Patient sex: M
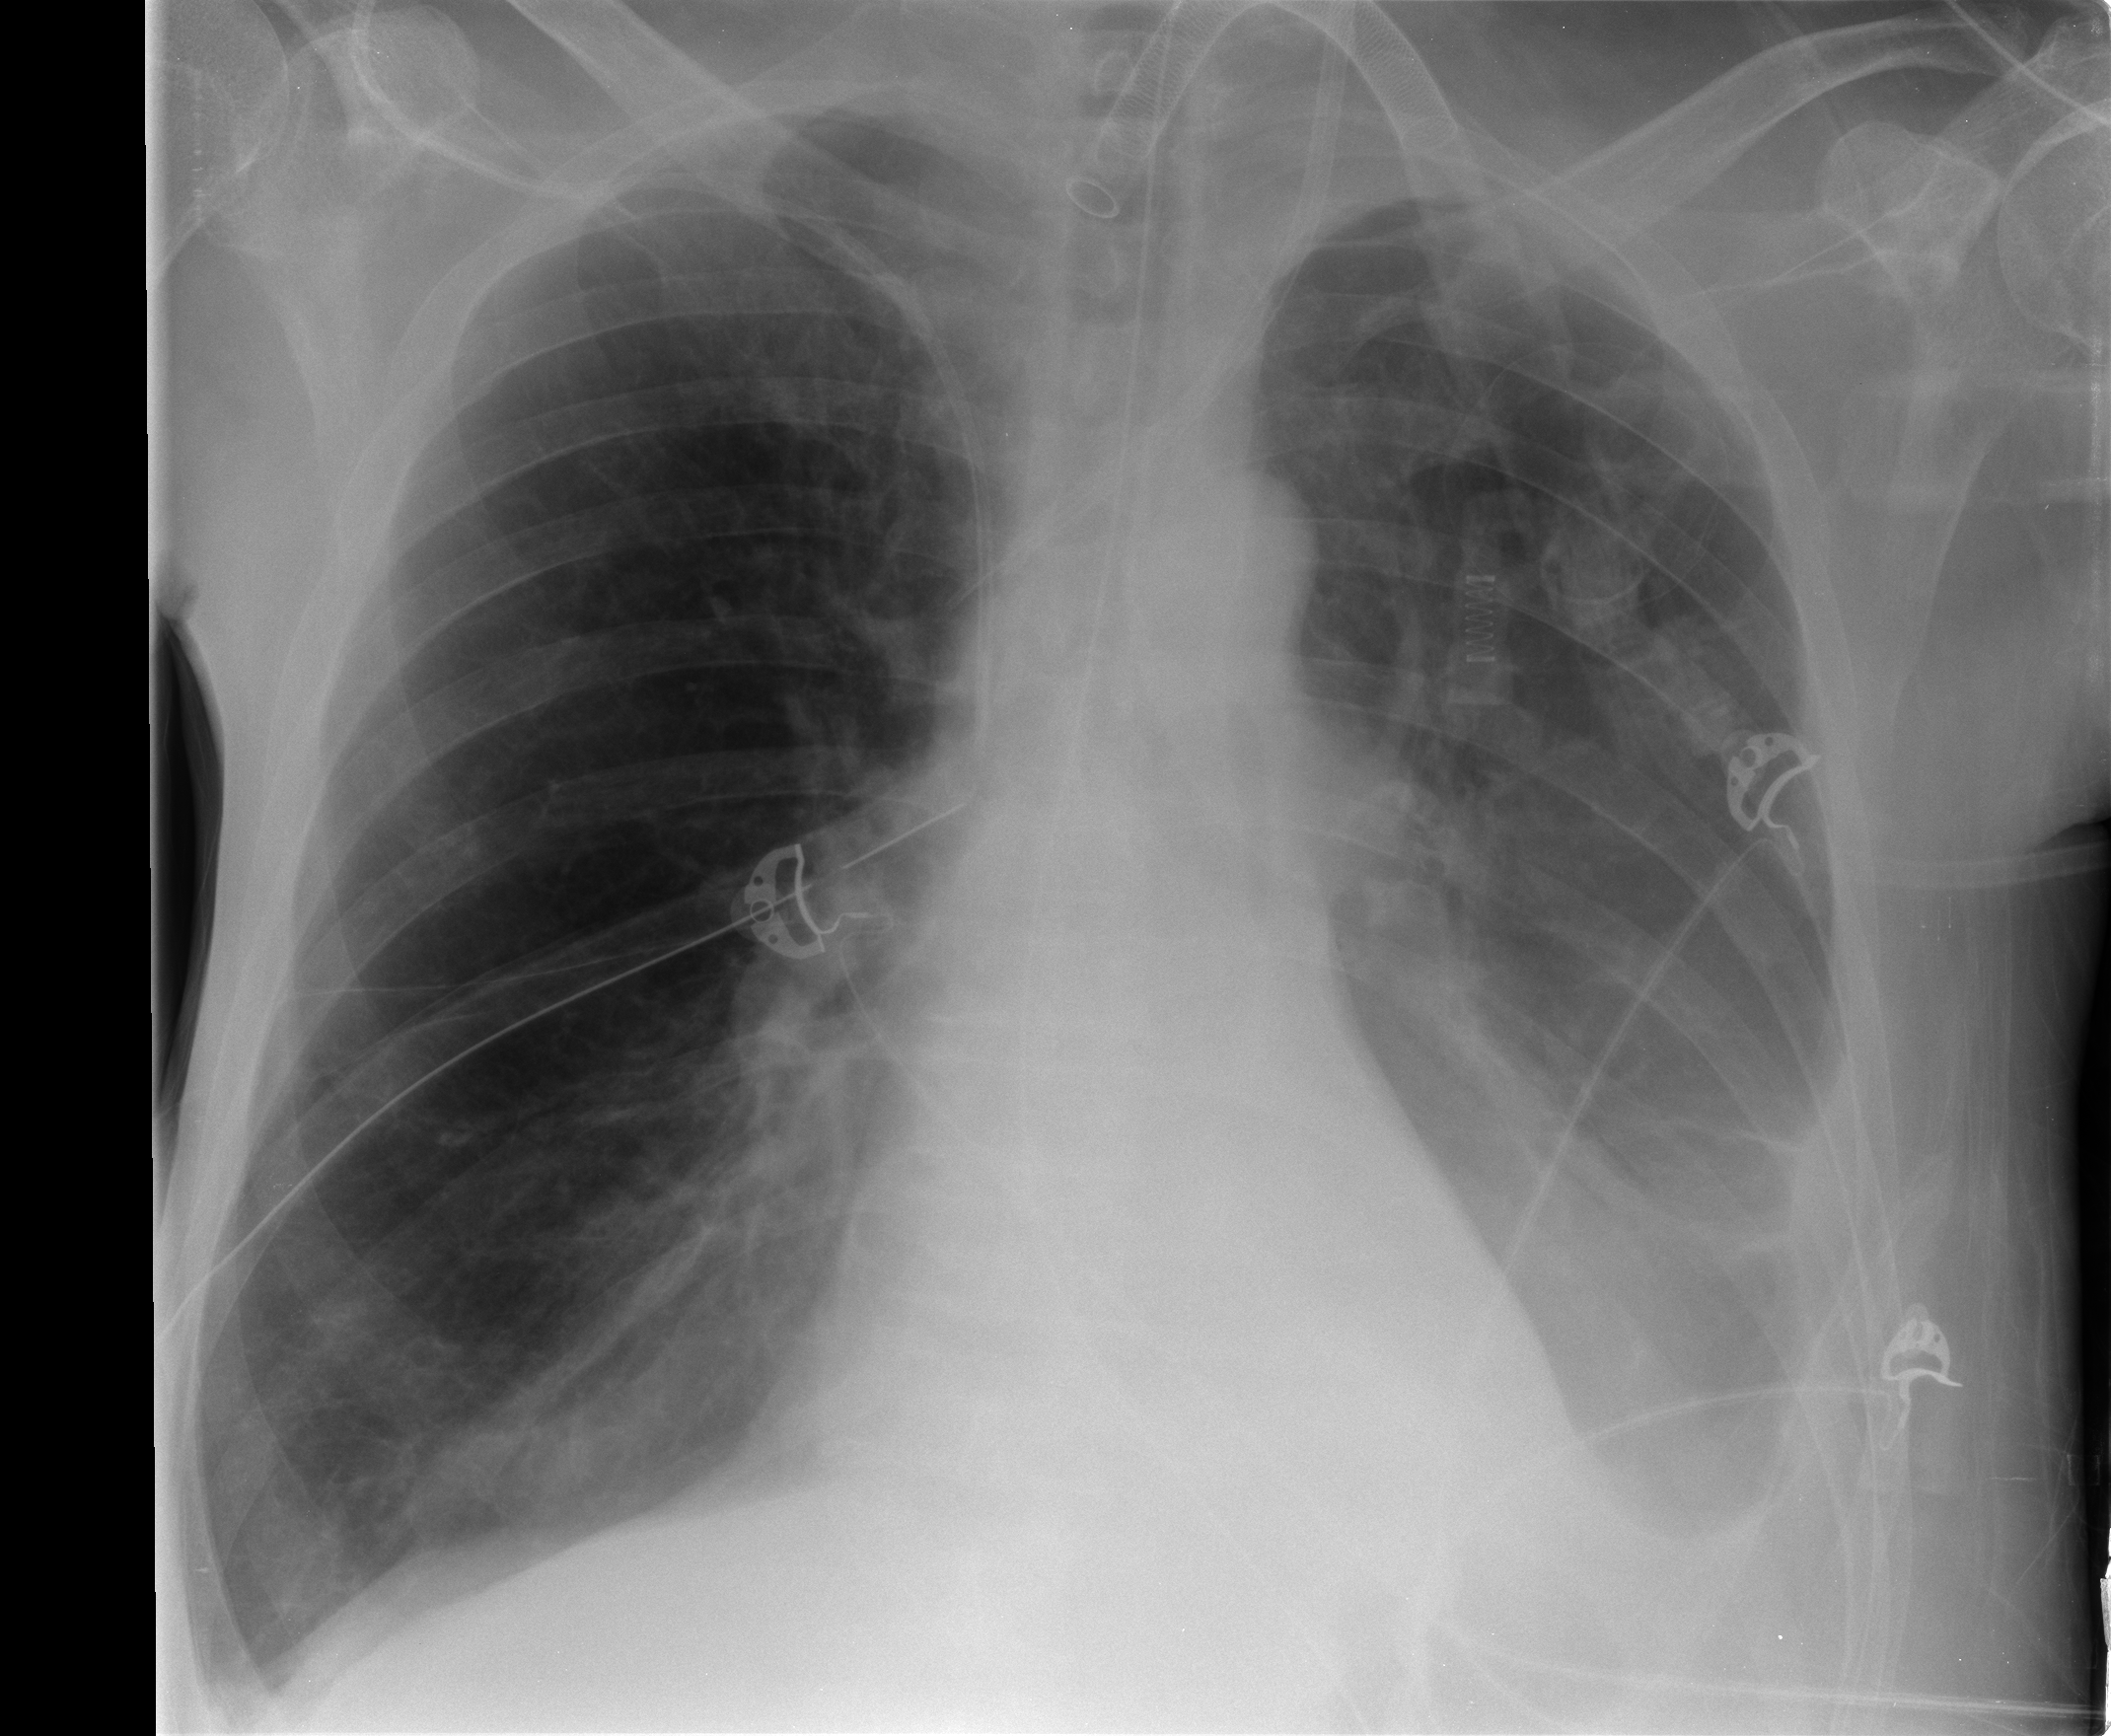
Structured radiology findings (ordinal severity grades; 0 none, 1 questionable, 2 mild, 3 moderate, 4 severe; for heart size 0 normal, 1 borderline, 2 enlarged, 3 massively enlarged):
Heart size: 0
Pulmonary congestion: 2
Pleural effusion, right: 0
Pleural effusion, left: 2
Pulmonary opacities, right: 0
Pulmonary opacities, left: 0
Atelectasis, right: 0
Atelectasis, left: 2